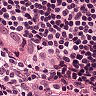
Metastatic tissue present: yes